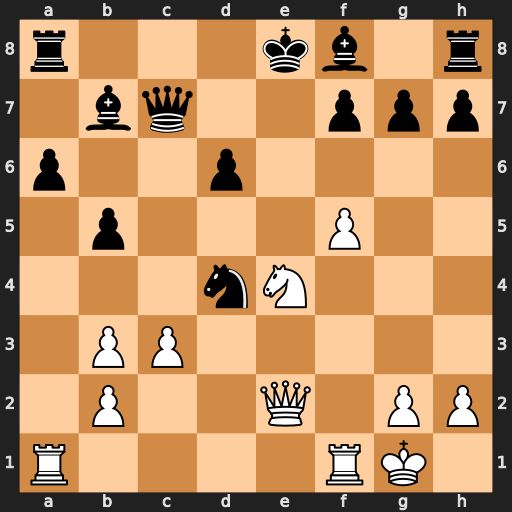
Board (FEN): r3kb1r/1bq2ppp/p2p4/1p3P2/3nN3/1PP5/1P2Q1PP/R4RK1
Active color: w
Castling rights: kq
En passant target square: -
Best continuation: Nf6+ Kd8 Qe8#